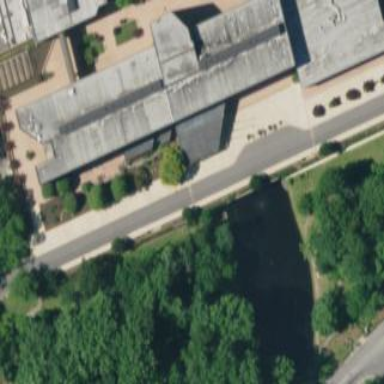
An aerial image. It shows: University building.